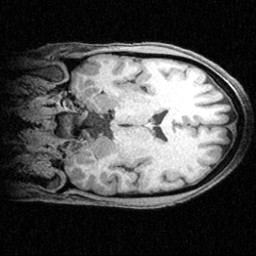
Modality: T1w
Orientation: coronal
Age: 28
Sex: male
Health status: healthy